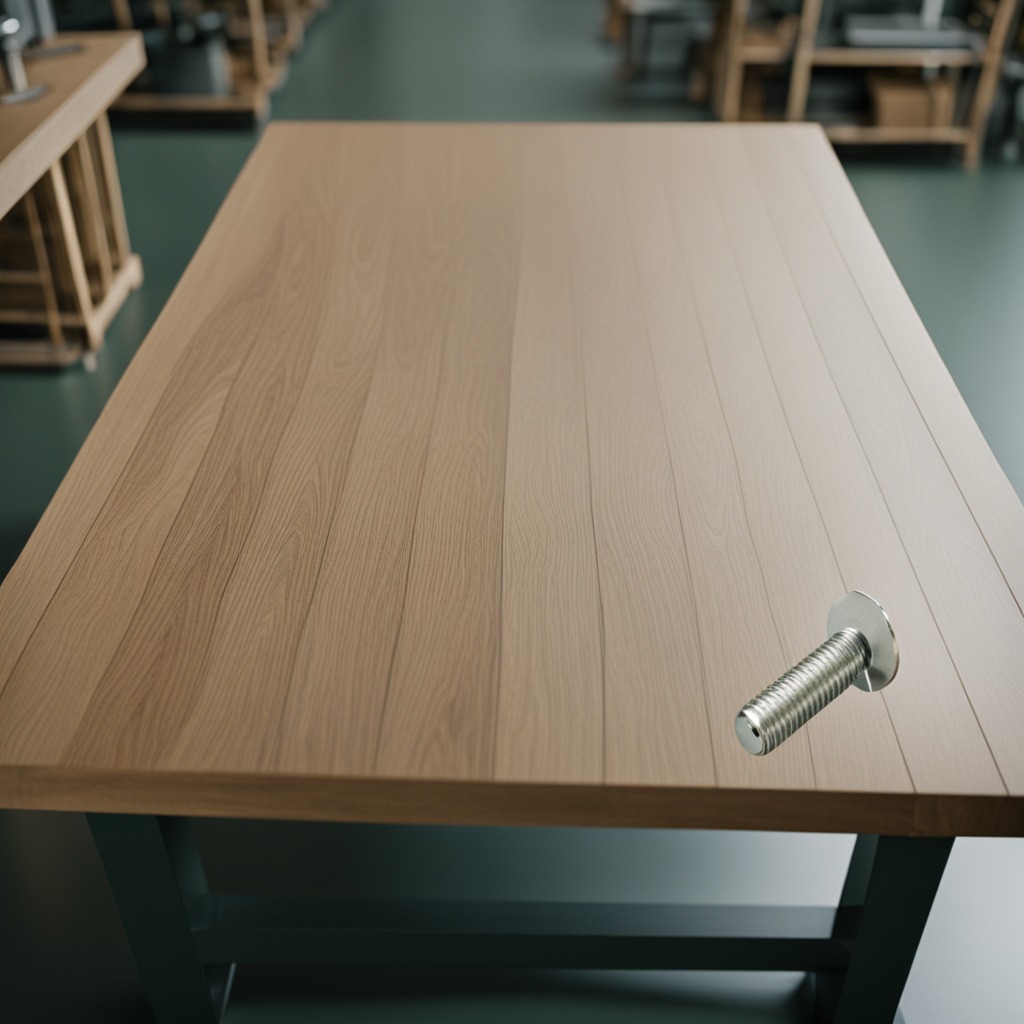
A metal screw is lying on the workbench.